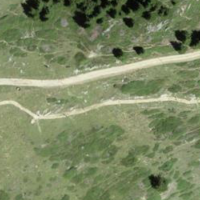
EUNIS habitat code: 26
Species observed at this site:
Hesperia comma
Lysandra coridon
Coenonympha pamphilus
Oenanthe oenanthe
Stauroderus scalaris
Arctostaphylos uva-ursi
Nucifraga caryocatactes
Arcyptera fusca
Turdus torquatus
Dactylorhiza sambucina